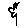
Label: flower